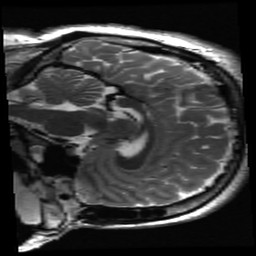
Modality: T2w
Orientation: sagittal
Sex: male
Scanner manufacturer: ge
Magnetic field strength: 3 T
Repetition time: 5 s
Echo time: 0.1028 s